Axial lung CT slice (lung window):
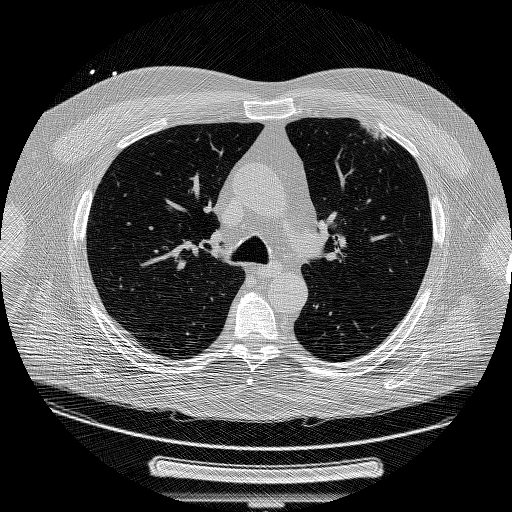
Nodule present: yes
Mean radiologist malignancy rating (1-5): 5